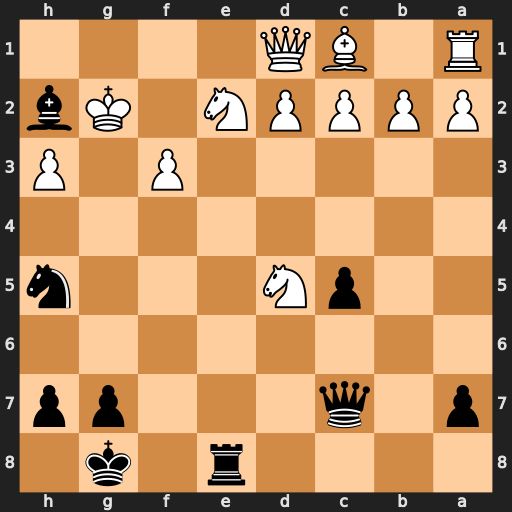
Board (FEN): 4r1k1/p1q3pp/8/2pN3n/8/5P1P/PPPPN1Kb/R1BQ4
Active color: b
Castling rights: -
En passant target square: -
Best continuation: Rxe2+ Qxe2 Qg3+ Kf1 Qg1#